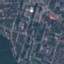
Label: Residential